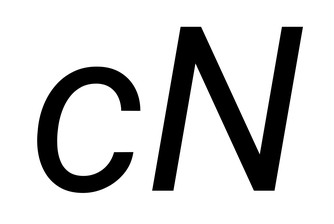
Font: Roboto-Italic_Italic